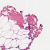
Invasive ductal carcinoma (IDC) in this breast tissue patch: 0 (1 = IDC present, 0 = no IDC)